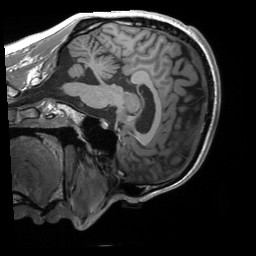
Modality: T1w
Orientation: sagittal
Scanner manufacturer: siemens
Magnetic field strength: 3 T
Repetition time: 2.3 s
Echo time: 0.00232 s